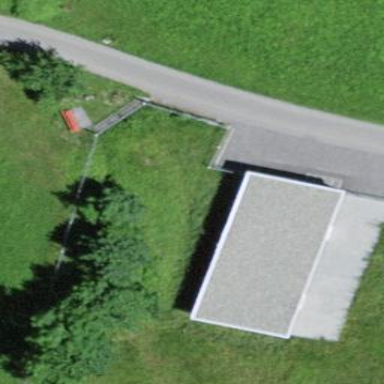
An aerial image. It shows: Service building.